Question: I am trying to do a quadratic regression via LINEST in Excel 2013 as described in <URL> with its wonderful answer. Unfortunately it does not work for me. What I get is the following:

I am using the German version of Excel, so I have to use the function which is the equivalent of . And means .
The cell in the 7th and 13th row just show the copied code from the arrays. Of course I get the same coefficients when I don't put ';;WAHR' at the end. I just want to show the entire stats to you, maybe it's important for the error diagnosis.
When I try to get a cubic regression via '=RGP(B2:B5;A2:A5^{1,2,3})' Excel asks me if the formula should be corrected to '=RGP(B2:B5;A2:A5^{1,23})'. If I select , I have to change the formula, because otherwise there would be a problem.
So why do I not get 1, 2 and 1 as coefficients in the quadratic case and why does the cubic case not work at all? What could be the problem? Did anything change in Excel 2013?
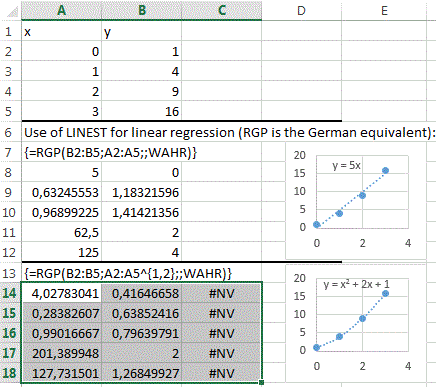
Answer: I answer the question now instead of deleting it, because there may be somebody who has the same problem. And simoco obviously didn't feel like putting his comment as an answer.
As simoco already said in his comment, the separator ',' in '^{1,2}' is dependent on the localization of Excel.
Since I have the German version of Excel I have to use a dot '.' instead. So everything works fine with '^{1.2}' and '^{1.2.3}'.